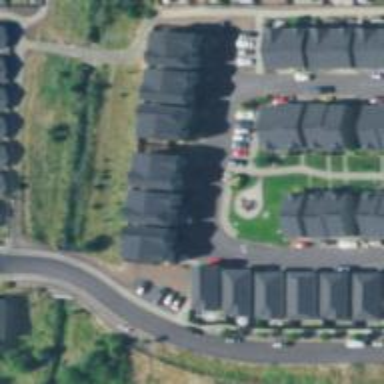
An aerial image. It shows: Residential road.